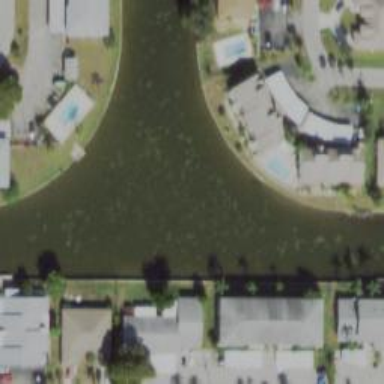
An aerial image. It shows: Canal.